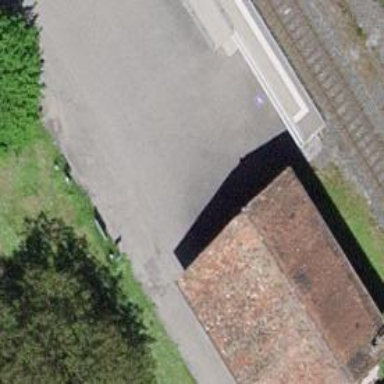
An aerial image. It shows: Shed.